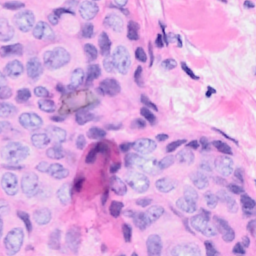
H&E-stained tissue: Breast